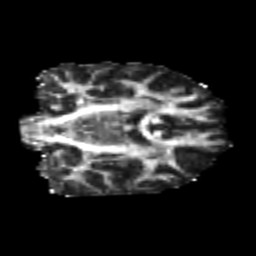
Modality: FA
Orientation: coronal
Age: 21
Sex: male
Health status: healthy
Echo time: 0.074 s